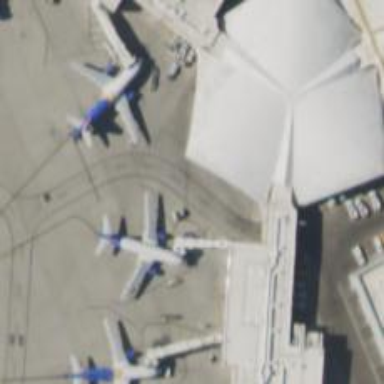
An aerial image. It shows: Airport gate.